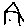
Label: house